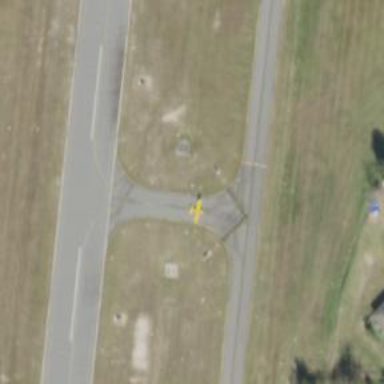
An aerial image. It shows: Image of taxiway at airport.